Question:
I have some execution problems in doing that.Cannot make it loop for the times I want.My code is like that:
'''
def question_6_2():
a = ['*','#','$']
b = [1,4,7]
group1=(a[0]*b[0]+"
")
group2=(a[1]*b[1]+"
")
group3=(a[2]*b[2]+"
")
total_group=[group1,group2,group3]*i
row_num=int(input("Please input the number of rows you want: "))
for i in range(row_num+1):
print(total_group[i])
'''
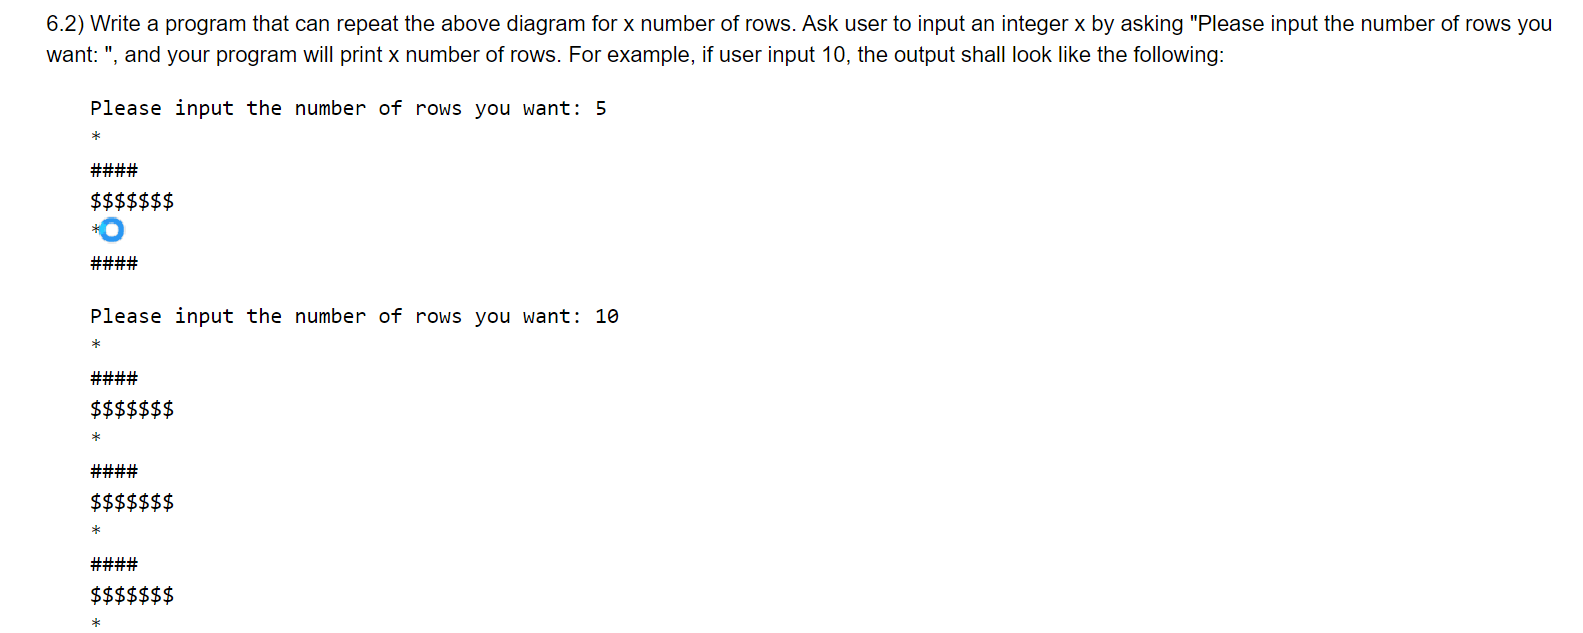
Answer: Just a minor change --> 'print(total_group[i])' to 'print(total_group[i%3])'
Your function should be:
'''
def question_6_2():
a = ['*','#','$']
b = [1,4,7]
group1=(a[0]*b[0]+"
")
group2=(a[1]*b[1]+"
")
group3=(a[2]*b[2]+"
")
total_group=[group1,group2,group3]
row_num=int(input("Please input the number of rows you want: "))
for i in range(row_num):
print(total_group[i%3])
question_6_2()
'''
---
Please input the number of rows you want: 5
'''
*
####
$$$$$$$
*
####
'''
---
'''
Please input the number of rows you want: 10
*
####
$$$$$$$
*
####
$$$$$$$
*
####
$$$$$$$
*
'''